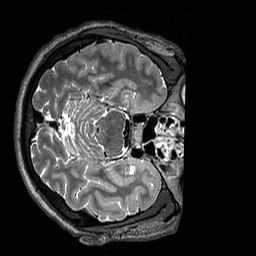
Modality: T2w
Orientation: axial
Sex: male
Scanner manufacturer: siemens
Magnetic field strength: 3 T
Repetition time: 3.2 s
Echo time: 0.409 s